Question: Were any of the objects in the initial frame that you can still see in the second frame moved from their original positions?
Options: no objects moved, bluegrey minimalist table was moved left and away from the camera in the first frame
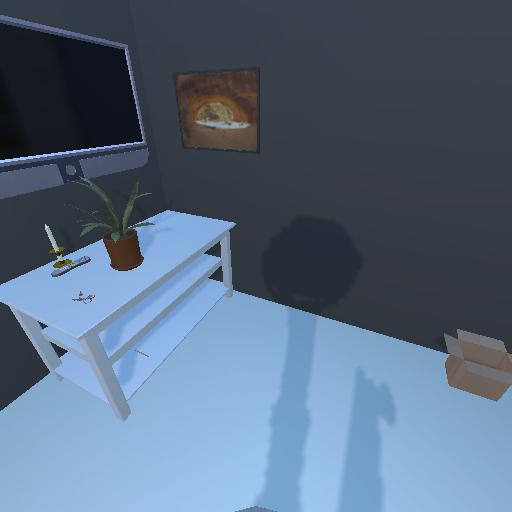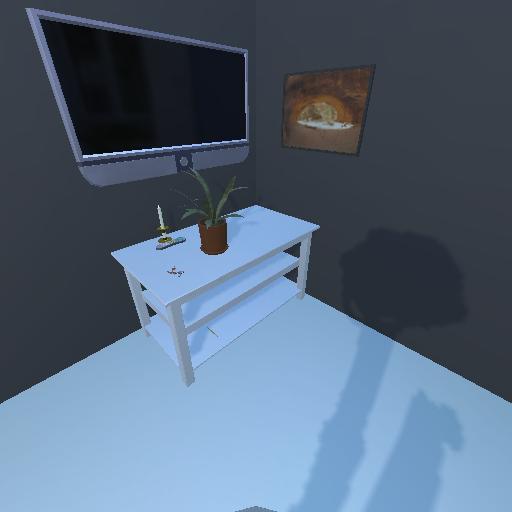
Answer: no objects moved